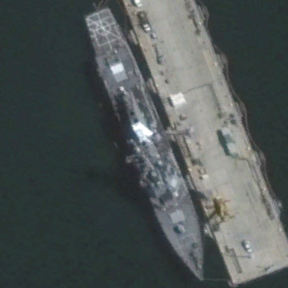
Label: destroyer